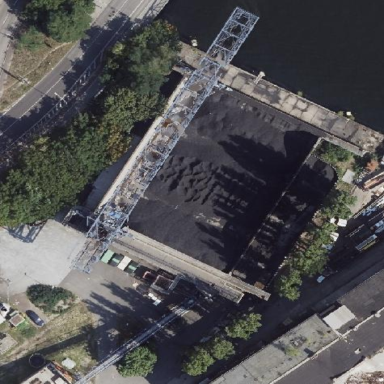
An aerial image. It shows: Crane is in the view.